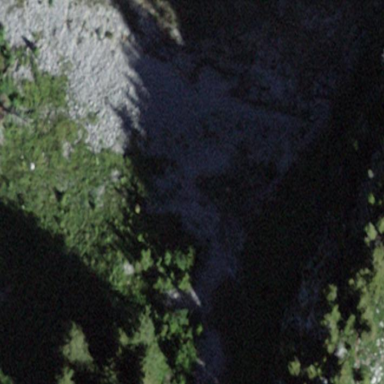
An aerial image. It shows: Natural scree.